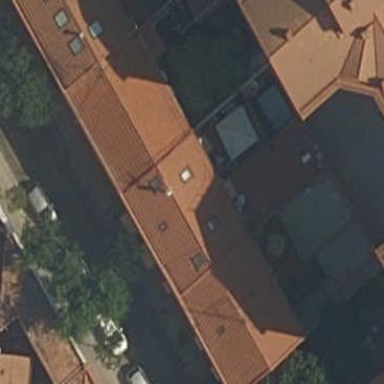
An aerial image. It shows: Detached building.